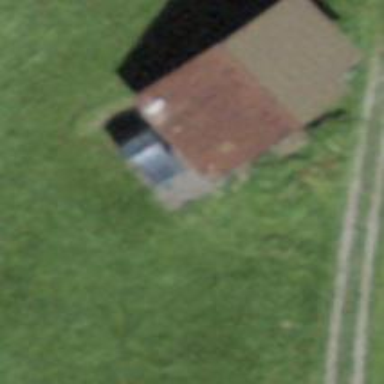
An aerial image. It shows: Rural barn.